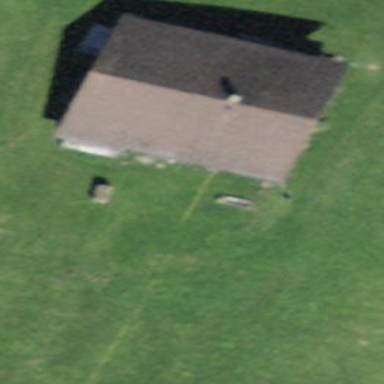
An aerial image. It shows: Farm building.